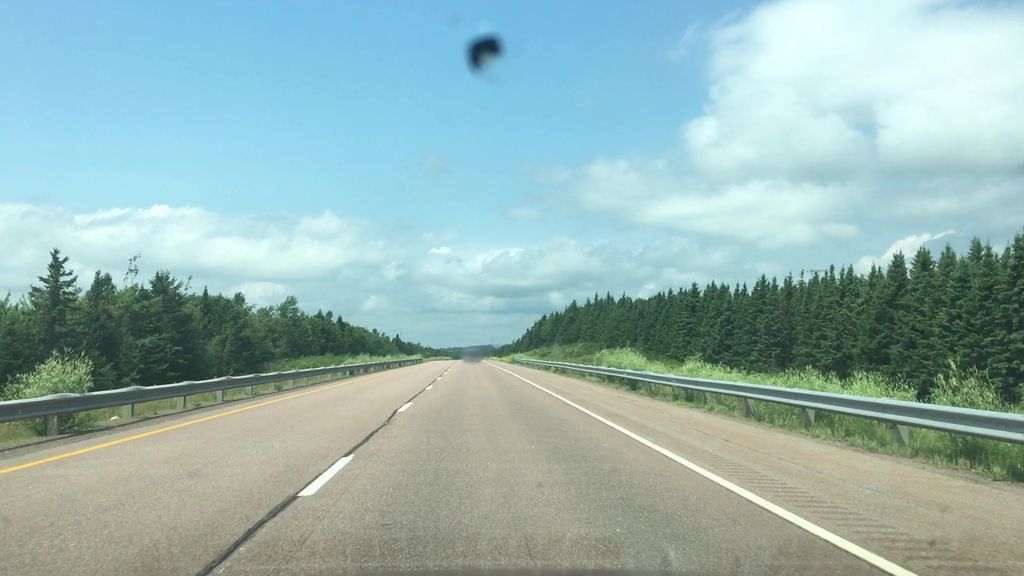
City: charlottetown